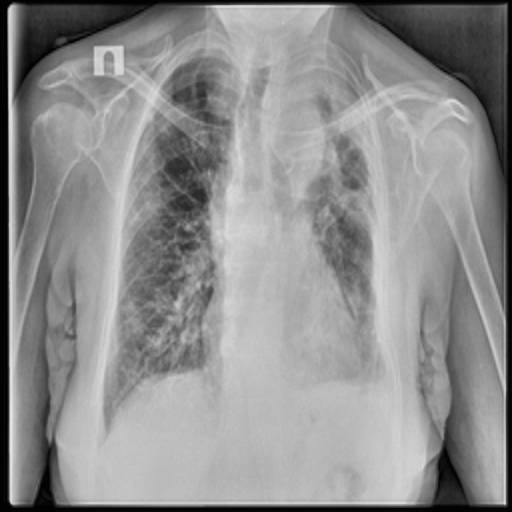
Finding: TUBERCULOSIS